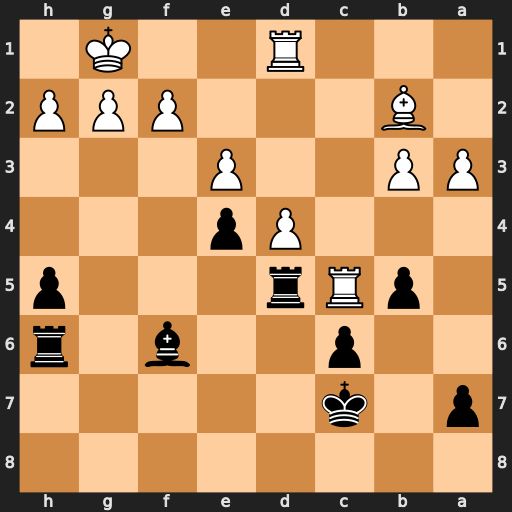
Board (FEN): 8/p1k5/2p2b1r/1pRr3p/3Pp3/PP2P3/1B3PPP/3R2K1
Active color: b
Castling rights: -
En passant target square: -
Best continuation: Rxc5 dxc5 Bxb2